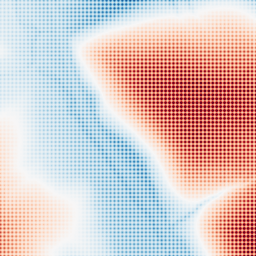
Category: trend_removal
Decomposition family: polynomial_high
Decomposition parameters: degree: 4
Upsampling method: sinc_blackman
Upsampling parameters: scale: 8
kernel_size: 8
Upsampling scale: 8